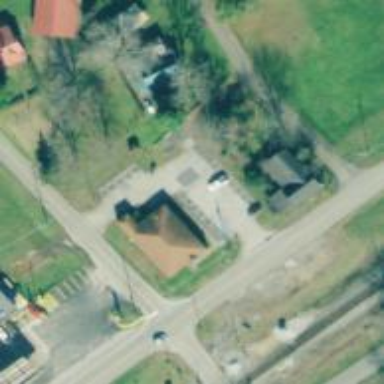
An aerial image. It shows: Post office.